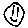
Label: smiley face